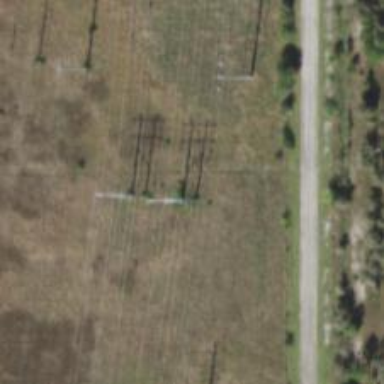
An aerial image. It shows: Power tower.